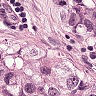
Metastatic tissue present: yes